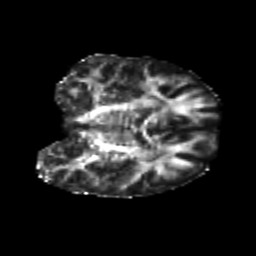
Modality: FA
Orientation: coronal
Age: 21
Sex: male
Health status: healthy
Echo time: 0.074 s